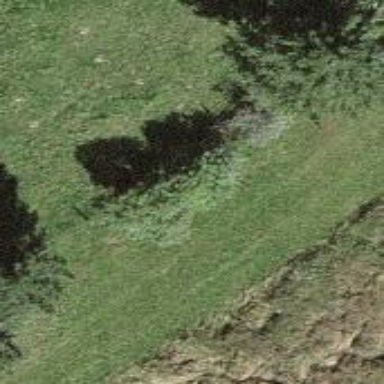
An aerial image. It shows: Beautiful tree in nature.